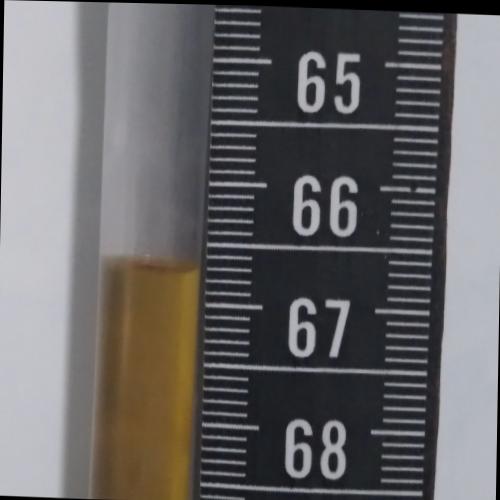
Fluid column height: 66.7 cm